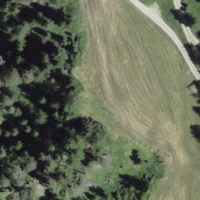
EUNIS habitat code: 43
Species observed at this site:
Cyaniris semiargus